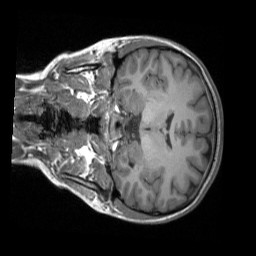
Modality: T1w
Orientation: coronal
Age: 21
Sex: female